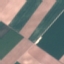
Label: AnnualCrop